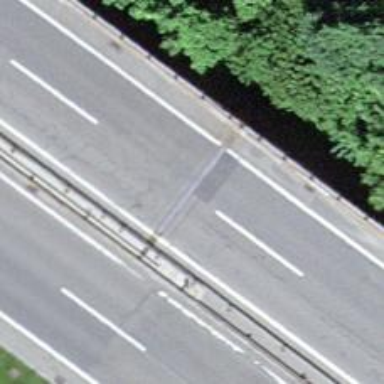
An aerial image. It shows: Motorway.